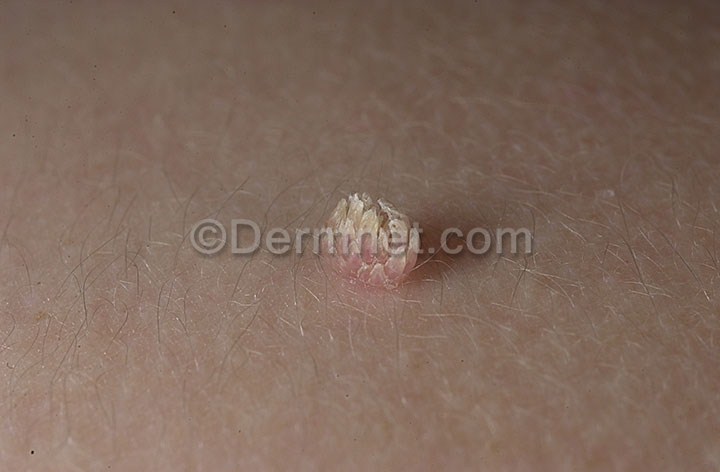
Disease: Warts Molluscum and other Viral Infections